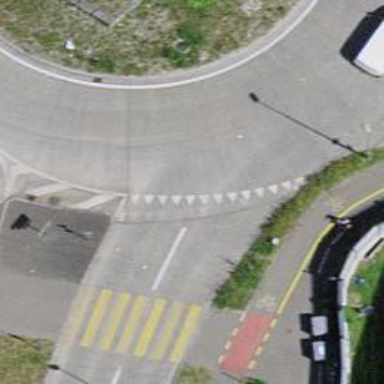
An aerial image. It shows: Road with "give way" sign.